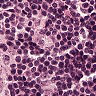
Metastatic tissue present: no